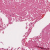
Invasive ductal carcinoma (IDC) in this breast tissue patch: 0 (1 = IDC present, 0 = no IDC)